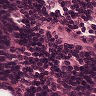
Metastatic tissue present: no